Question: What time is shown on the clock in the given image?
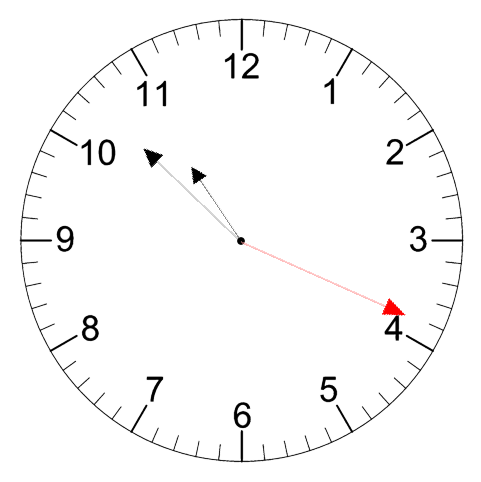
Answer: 10:52:19